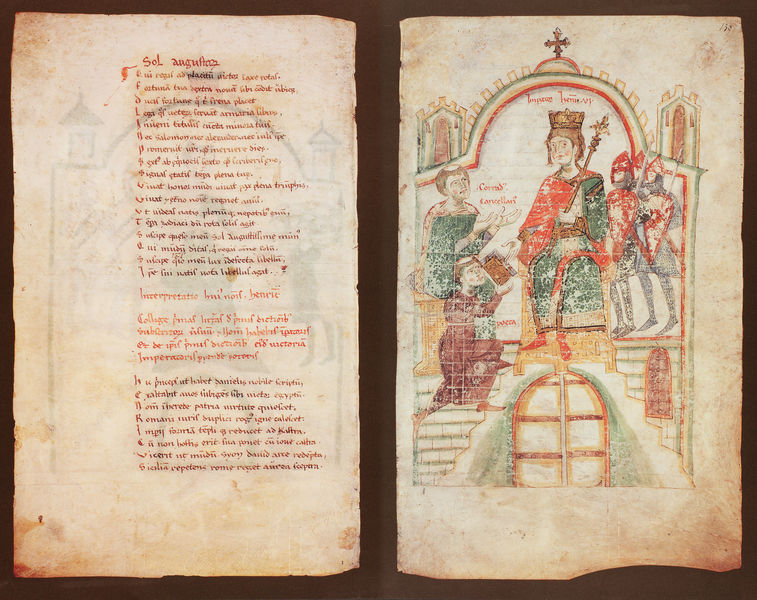
Titel: Liber ad honorem Augusti sive de rebus Siculis/ Buch zu Ehren des Kaisers Augustus oder über die Angelegenheiten Siziliens
Künstler: Pietro da Eboli
Institution: Bern, Burgbibliothek
Schlagwörter: zeichnung, rot, bibel, kirche, krone, schrift, könig, lanze, soldaten, thron, schild, buch, kreuz, text, helm, ritter, mittelalter, krieger, mönch, lanzen, mönche, königin, speer, kanzler, wachen, handschrift, insignien, zepter, szepter, tonsur, augustus, buchmalerei, doppelseite, miniaturmalerei, inkunabel, skript, minuskel, bibe